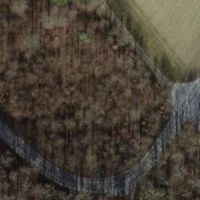
EUNIS habitat code: 44
Species observed at this site:
Fagopyrum esculentum
Cheilosia illustrata